Question: I have this function which gives me ( for a current date ) - its week num :
so for : 'DateTime(2009,1,1)'
'''
CultureInfo.CurrentCulture.Calendar.GetWeekOfYear(new DateTime(2009,1,1), CalendarWeekRule.FirstDay, DayOfWeek.Sunday).Dump();
'''
answer : '1'
and for : 'DateTime(2009,1,4)'
answer : '2'

now , I need a function which gives me the startDate && endDate for this values :
'''
so for week #1 -> 1/1/2009 ---> 1/3/2009
so for week #2 -> 1/4/2009 ---> 1/10/2009
'''
Hence : i have a function which gives me the week num for a specified date.
but this week spans from 'x---> y'
I need those x and y.
thanks.
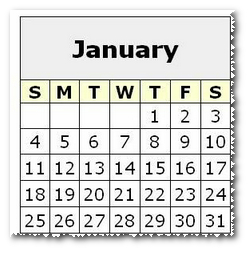
Answer: To get the first day in the week, by date:
'''
static DateTime GetFirstDayOfWeek(DateTime date)
{
var firstDayOfWeek = date.AddDays(-((date.DayOfWeek - DayOfWeek.Sunday + 7) % 7));
if (firstDayOfWeek.Year != date.Year)
firstDayOfWeek = new DateTime(date.Year, 1, 1);
return firstDayOfWeek;
}
'''
The last day of the week works the same way:
'''
static DateTime GetLastDayOfWeek(DateTime date)
{
var lastDayOfWeek = date.AddDays((DayOfWeek.Saturday - date.DayOfWeek + 7) % 7);
if (lastDayOfWeek.Year != date.Year)
lastDayOfWeek = new DateTime(date.Year, 12, 31);
return lastDayOfWeek;
}
'''
# Royi's addition ( final) :
extension method which gives you all the details ( week details) from a single date :
p.s. first day of week = sunday.
'''
public class DateTimeSpan
{
public DateTime WeekStartDate;
public DateTime WeekEndDate;
public DateTime MonthStartDate;
public DateTime MonthEndDate;
public DateTime YearStartDate;
public DateTime YearEndDate;
public int WeekNum;
}
public static DateTimeSpan TimeProperties(this DateTime str)
{
if (str == null) return null;
DateTimeSpan dts = new DateTimeSpan();
dts.WeekNum= CultureInfo.CurrentCulture.Calendar.GetWeekOfYear(str, CalendarWeekRule.FirstDay, DayOfWeek.Sunday);
dts.WeekStartDate = GetFirstDayOfWeek(str);
dts.WeekEndDate = GetLAstDayOfWeek(str);
dts.MonthStartDate = new DateTime(str.Year, str.Month, 1);
int numberOfDays = DateTime.DaysInMonth(str.Year, str.Month);
DateTime last = new DateTime(str.Year, str.Month, numberOfDays);
dts.MonthEndDate = last;
dts.YearStartDate = new DateTime(str.Year, 1, 1);
numberOfDays = DateTime.DaysInMonth(str.Year, 12);
last = new DateTime(str.Year, 12, numberOfDays);
dts.YearEndDate = last;
return dts;
}
static DateTime GetFirstDayOfWeek(DateTime date)
{
var firstDayOfWeek = date.AddDays(-((date.DayOfWeek - DayOfWeek.Sunday + 7) % 7));
if (firstDayOfWeek.Year != date.Year)
firstDayOfWeek = new DateTime(date.Year, 1, 1);
return firstDayOfWeek;
}
static DateTime GetLAstDayOfWeek(DateTime date)
{
var firstDayOfWeek = date.AddDays(((DayOfWeek.Saturday - date.DayOfWeek + 7) % 7));
if (firstDayOfWeek.Year != date.Year)
firstDayOfWeek = new DateTime(date.Year, 12, 31);
return firstDayOfWeek;
}
'''